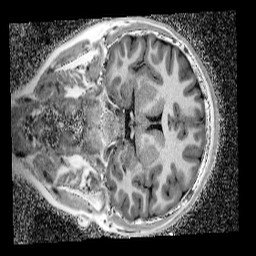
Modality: UNIT1_denoised
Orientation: coronal
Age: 13
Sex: female
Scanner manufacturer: siemens
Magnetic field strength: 3 T
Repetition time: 4 s
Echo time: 0.00299 s